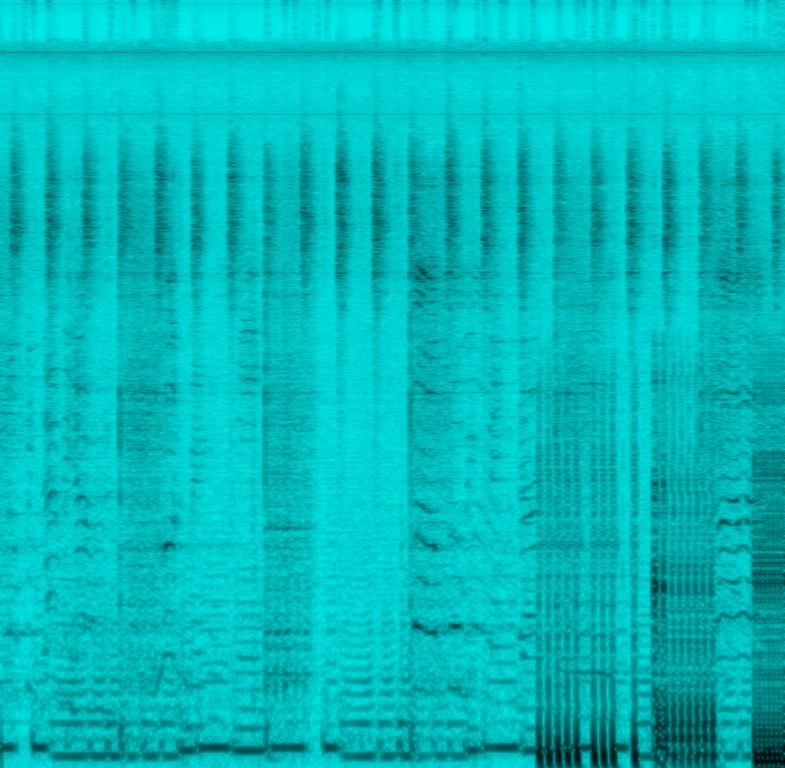
The low quality recording features a reggae song that consists of passionate male vocal singing over groovy bass, simple hi hats and punchy snare. There are some loud stuttering low frequency audio crackly noises in the recording, which makes it a bit uncomfortable to listen. It sounds groovy and chill regardless.